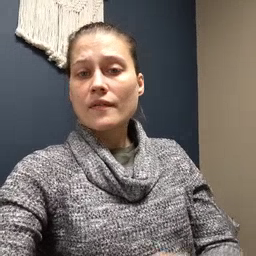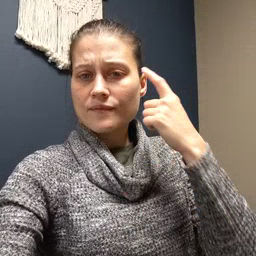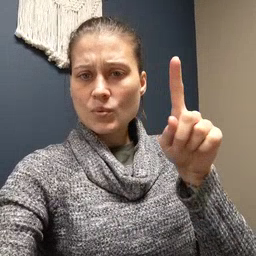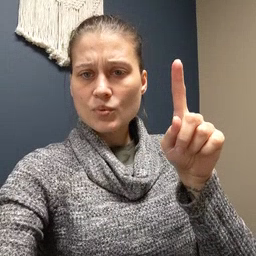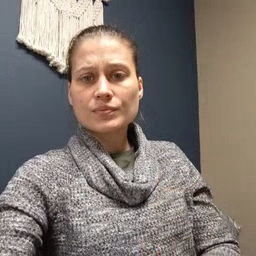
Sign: for